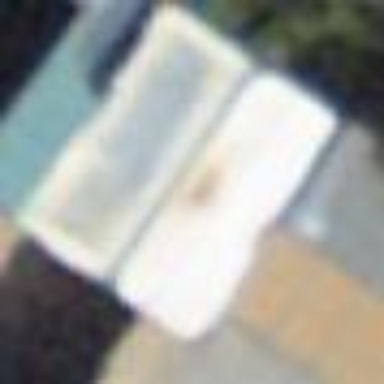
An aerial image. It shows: Shed.